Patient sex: F
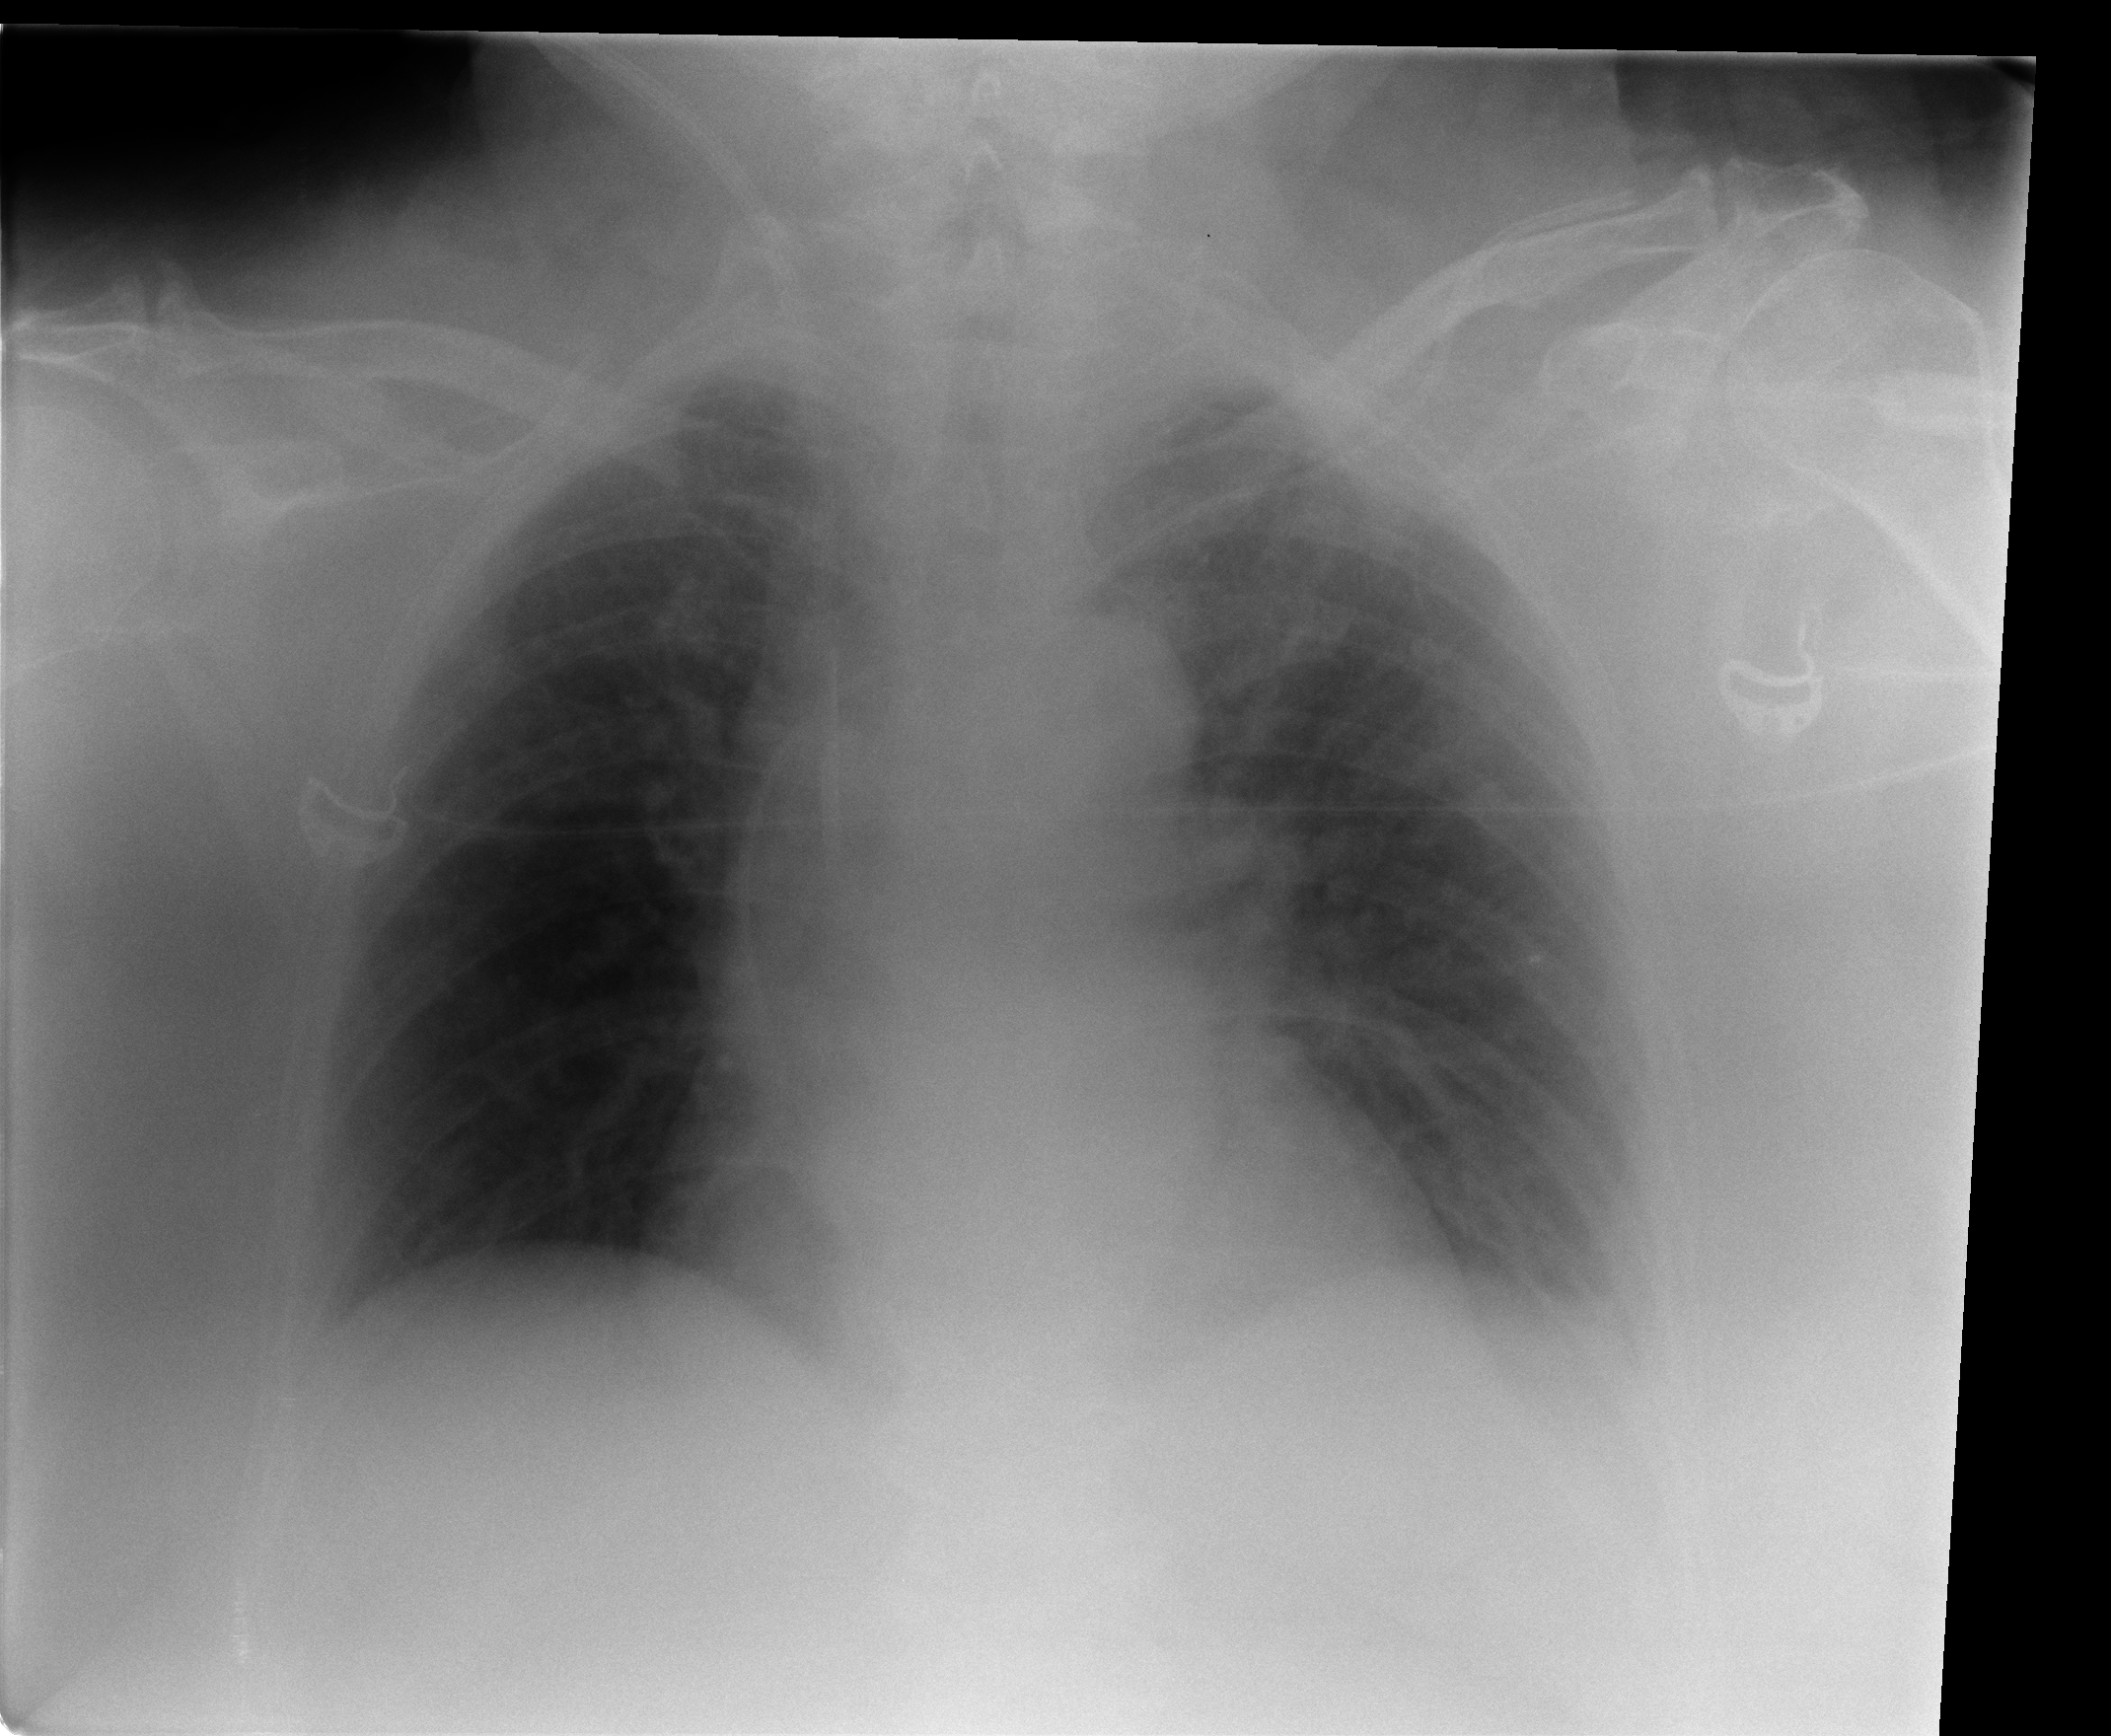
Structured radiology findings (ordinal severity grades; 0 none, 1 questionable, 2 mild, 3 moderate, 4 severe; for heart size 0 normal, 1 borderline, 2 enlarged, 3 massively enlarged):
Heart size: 1
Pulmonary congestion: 2
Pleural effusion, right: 0
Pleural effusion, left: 0
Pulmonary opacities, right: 0
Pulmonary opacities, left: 0
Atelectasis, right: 0
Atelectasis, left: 0